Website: apple-inc
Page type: customer-info-address
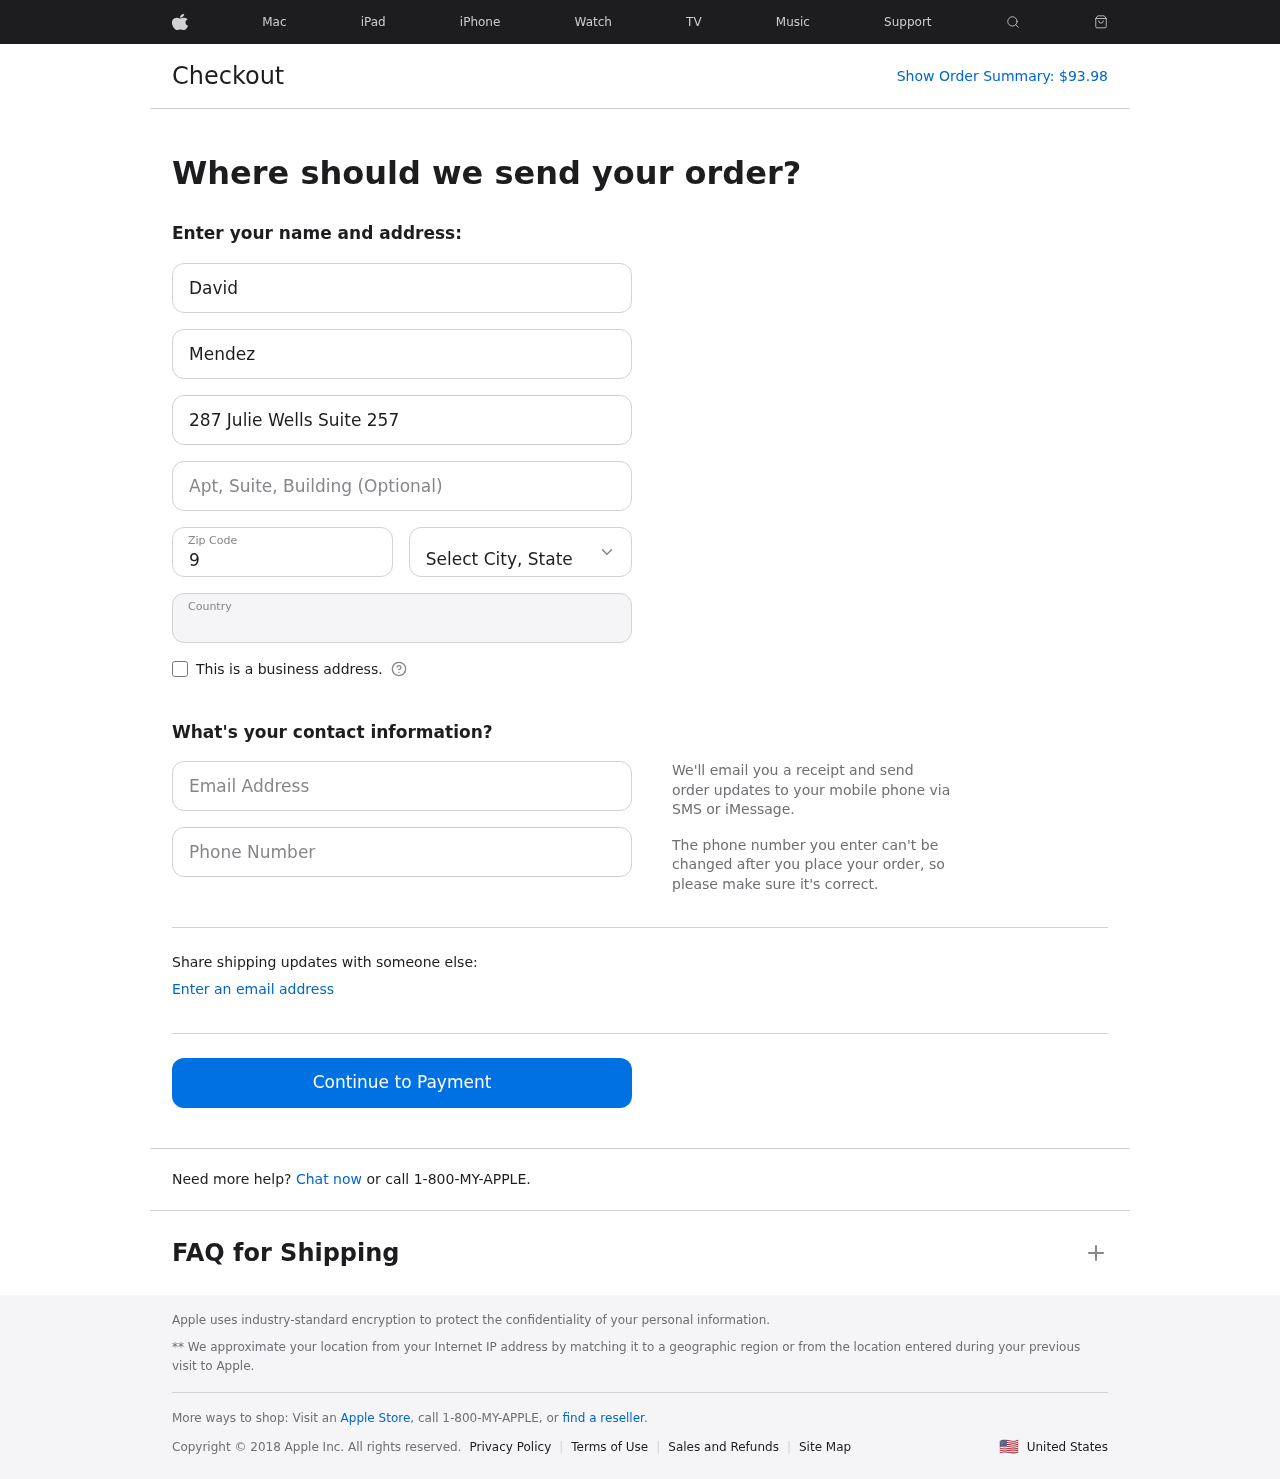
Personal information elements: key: PII_CITY_STATE
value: Lake Wendyport, LA
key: PII_COUNTRY
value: United States
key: PII_EMAIL
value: davidmendez@gmail.com
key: PII_FIRSTNAME
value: David
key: PII_LASTNAME
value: Mendez
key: PII_PHONE
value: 5074469549
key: PII_POSTCODE
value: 95052
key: PII_STREET
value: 287 Julie Wells Suite 257
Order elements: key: ORDER_TOTAL
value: $93.98